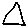
Label: triangle